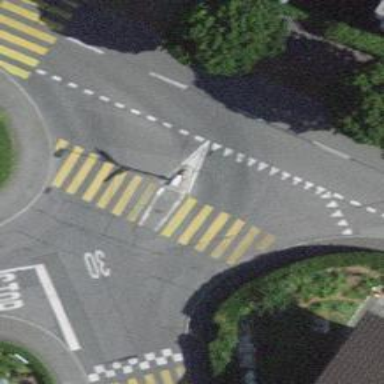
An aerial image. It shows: Uncontrolled zebra crossing with pedestrian island.